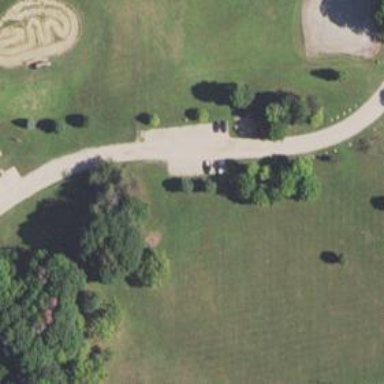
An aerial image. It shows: Disc golf hole.